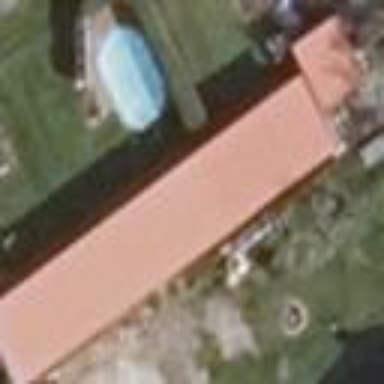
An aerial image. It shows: Flat-roofed building.